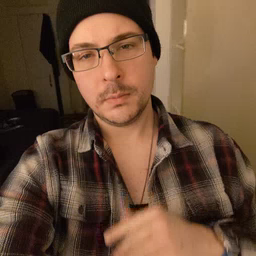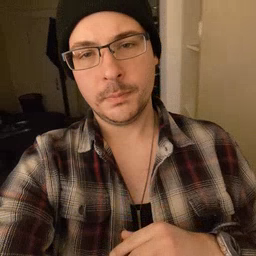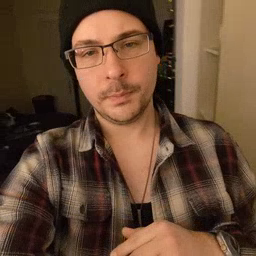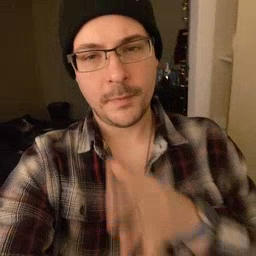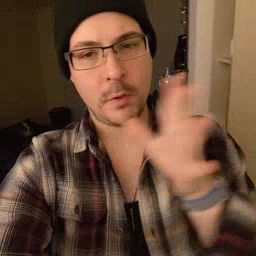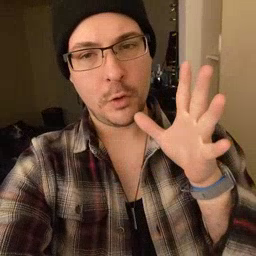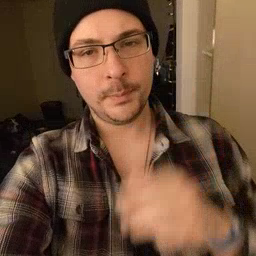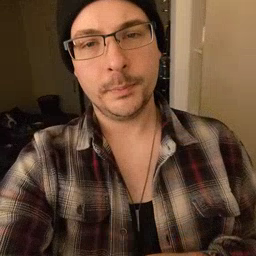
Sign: farm